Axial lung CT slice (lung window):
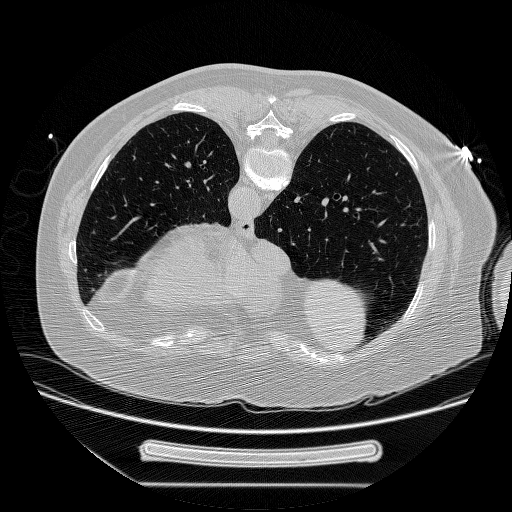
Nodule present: no